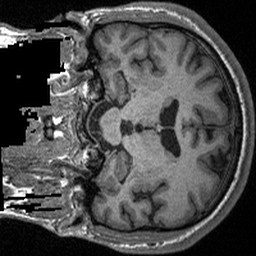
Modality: T1w
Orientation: coronal
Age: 26
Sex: male